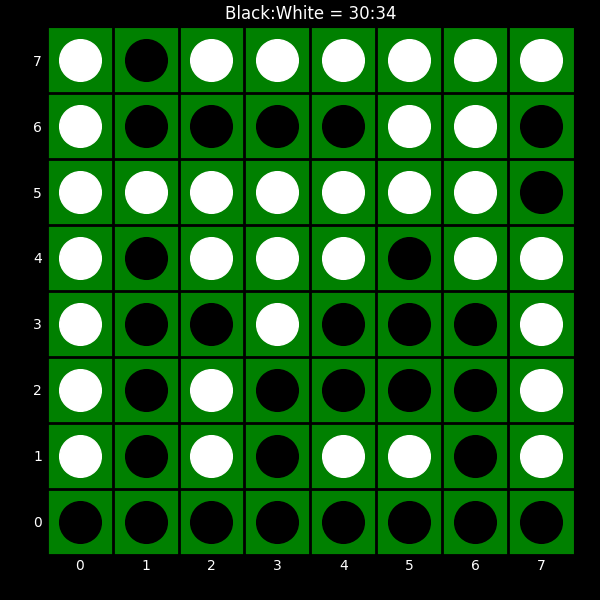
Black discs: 30
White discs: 34